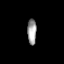
Tissue: prostate
Cell type: Fibroblasts
Senescence score: 0.8162
Nuclear area (px): 223
Mean DAPI intensity: 161.691